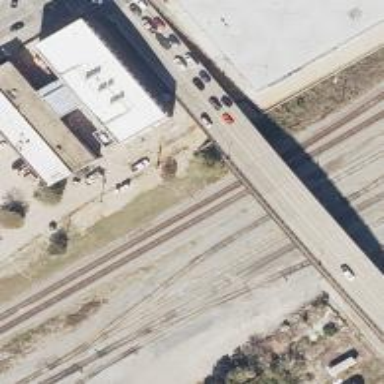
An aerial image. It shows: Railway siding for service.